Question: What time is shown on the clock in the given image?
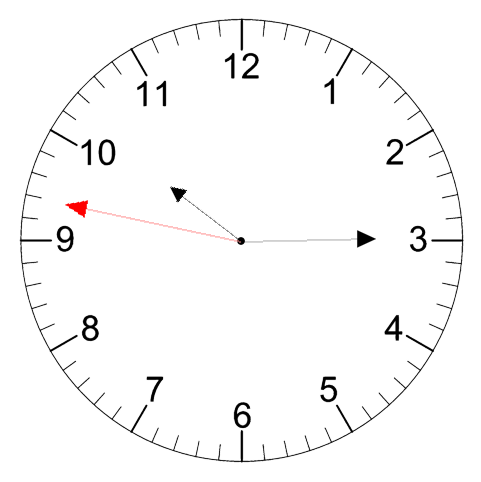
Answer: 10:14:47